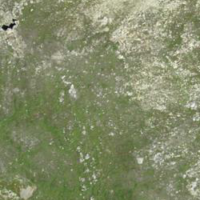
EUNIS habitat code: 48
Species observed at this site:
Doronicum grandiflorum